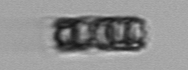
Label: Paralia_sulcata